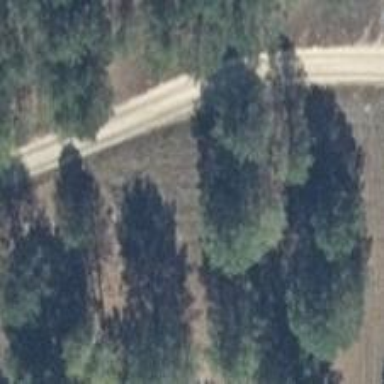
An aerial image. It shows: Sandy track road with grade4 tracktype.